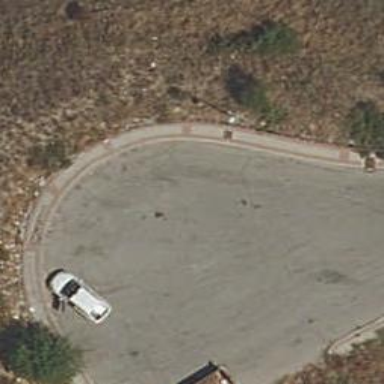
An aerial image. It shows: Turning circle on the road.